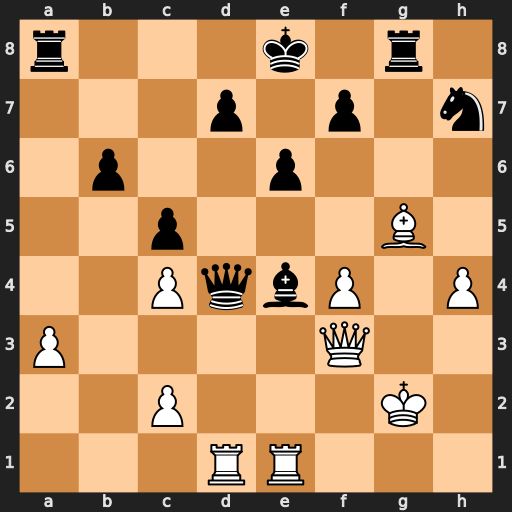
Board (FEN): r3k1r1/3p1p1n/1p2p3/2p3B1/2PqbP1P/P4Q2/2P3K1/3RR3
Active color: w
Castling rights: q
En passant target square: -
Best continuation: Rxe4 Nxg5 fxg5